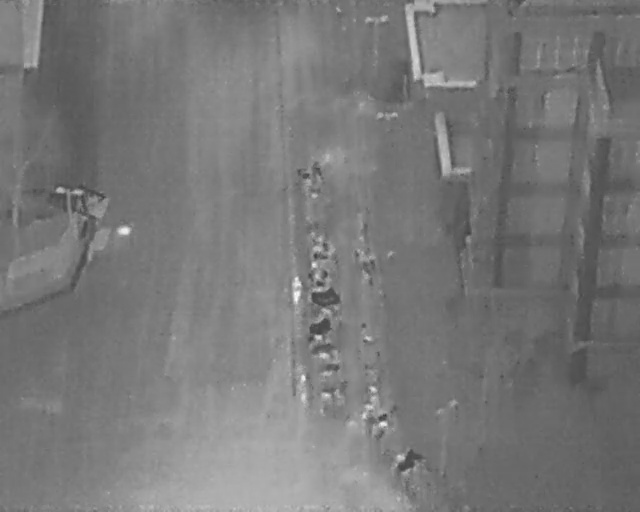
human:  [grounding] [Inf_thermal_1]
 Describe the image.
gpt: In the satellite image, there is  <ref>1 large person </ref> <box>[[43, 55, 48, 58, 2]]</box> located at center,  <ref>1 large person </ref> <box>[[45, 74, 49, 77, 2]]</box> located at bottom,  <ref>1 small bicycle </ref> <box>[[49, 45, 51, 50, 6]]</box> located at center,  <ref>7 medium bicycle </ref> <box>[[48, 51, 50, 55, 2], [48, 47, 51, 52, 2], [49, 54, 52, 61, 2], [48, 61, 51, 66, 164], [49, 65, 51, 71, 2], [55, 47, 58, 52, 9], [46, 31, 50, 36, 155]]</box> located at center,  <ref>5 medium bicycle </ref> <box>[[50, 69, 52, 74, 169], [50, 73, 52, 79, 177], [62, 86, 65, 92, 141], [58, 80, 60, 84, 141], [55, 78, 58, 81, 2]]</box> located at bottom,  <ref>1 small bicycle </ref> <box>[[56, 75, 59, 78, 2]]</box> located at bottom.